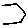
Label: hexagon